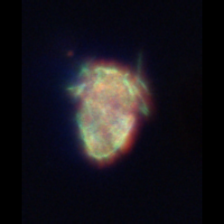
Taxon: Ciliates
Group: Other